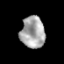
Tissue: prostate
Cell type: T cells
Senescence score: 0.282
Nuclear area (px): 757
Mean DAPI intensity: 165.888